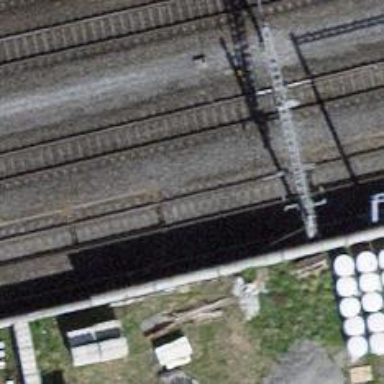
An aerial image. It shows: Railway track with contact lines for electrification.